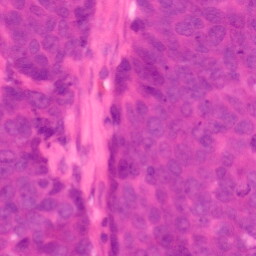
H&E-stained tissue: Colon